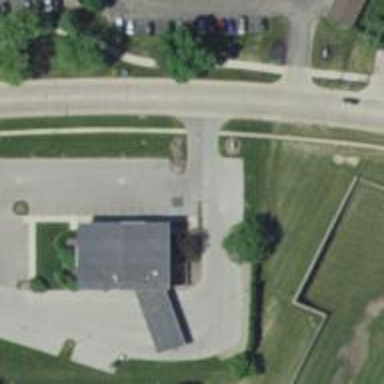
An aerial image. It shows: Parking area.